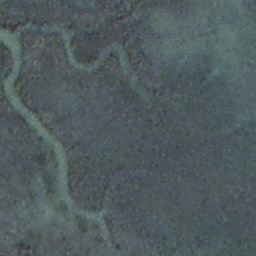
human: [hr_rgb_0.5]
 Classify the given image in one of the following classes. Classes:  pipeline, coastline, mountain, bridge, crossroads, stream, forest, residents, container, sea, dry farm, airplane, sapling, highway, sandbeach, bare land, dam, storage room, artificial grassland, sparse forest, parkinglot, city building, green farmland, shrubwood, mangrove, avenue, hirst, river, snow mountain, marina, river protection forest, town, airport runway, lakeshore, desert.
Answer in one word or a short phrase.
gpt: stream